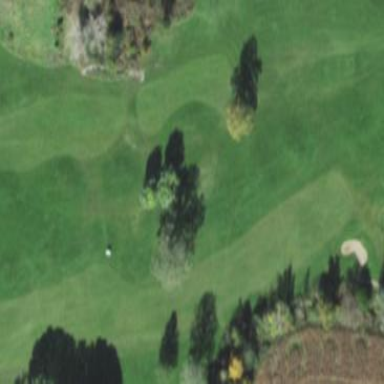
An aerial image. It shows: Golf fairway in the image.